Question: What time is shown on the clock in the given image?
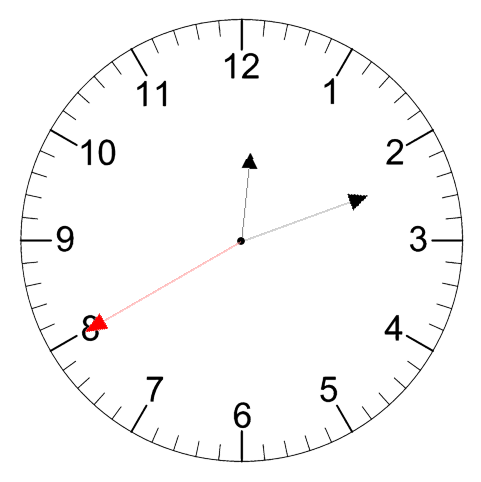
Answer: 12:11:40